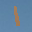
Label: 1